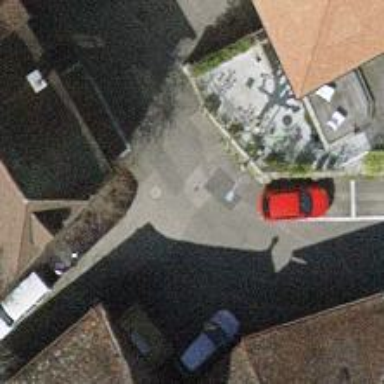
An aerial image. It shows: Residential road with asphalt surface and no sidewalk.